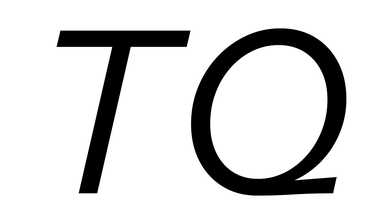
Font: InstrumentSans-Italic_Italic